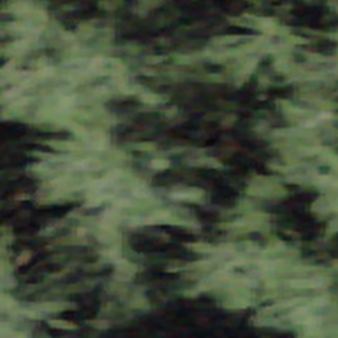
Label: other